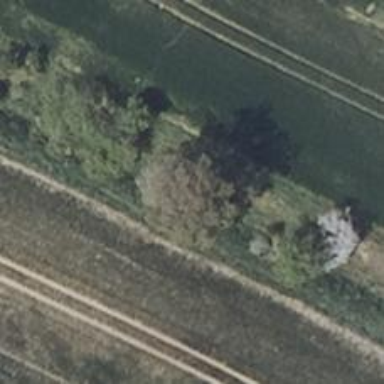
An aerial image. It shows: Deciduous broadleaved tree.